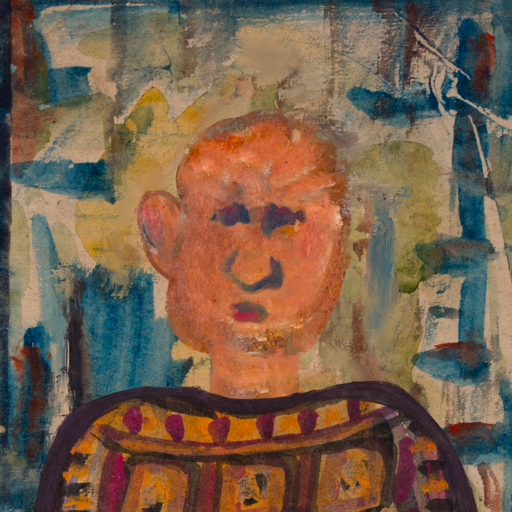
Background: Orphan, Head And Neck Front: Boggyland, Face Front: In_The_Sun, Bust: Doll, Hair Front: Blank, Head Accessory: Blank, Second Necklace: Blank, Necklace: Blank, Baby: Blank